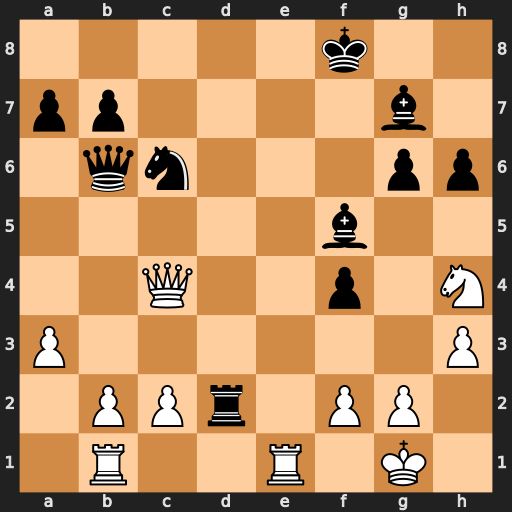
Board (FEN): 5k2/pp4b1/1qn3pp/5b2/2Q2p1N/P6P/1PPr1PP1/1R2R1K1
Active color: w
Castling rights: -
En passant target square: -
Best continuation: Nxg6+ Bxg6 Qxf4+ Kg8 Qxd2